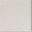
Piece: xx